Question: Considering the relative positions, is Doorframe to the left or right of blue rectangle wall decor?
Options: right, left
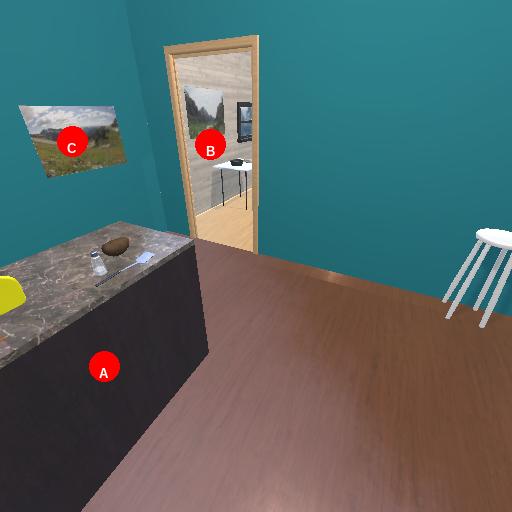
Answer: right